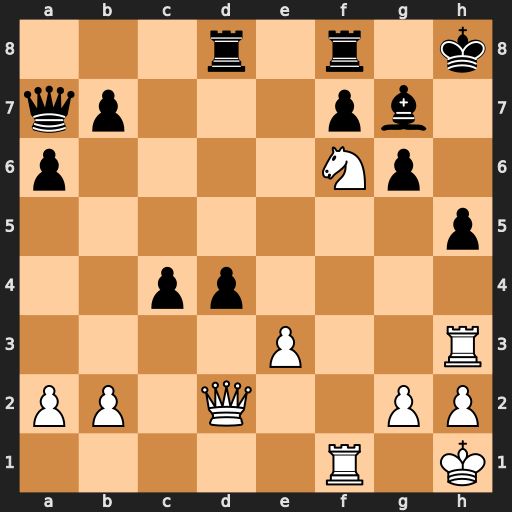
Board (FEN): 3r1r1k/qp3pb1/p4Np1/7p/2pp4/4P2R/PP1Q2PP/5R1K
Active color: w
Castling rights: -
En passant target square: -
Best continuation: e4 Qc5 Rf5 Qxf5 exf5